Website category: auto
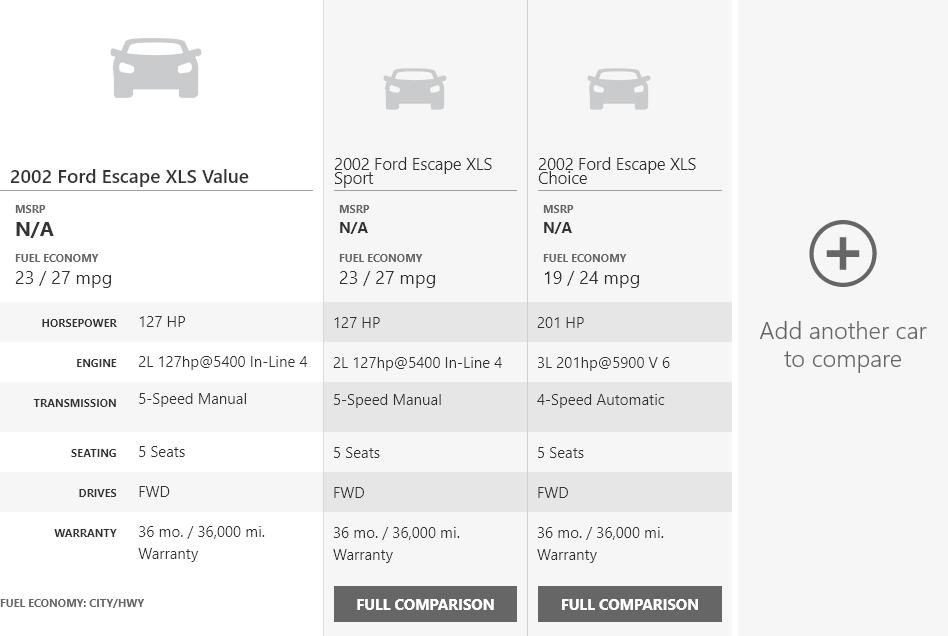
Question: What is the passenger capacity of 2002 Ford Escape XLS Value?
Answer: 5 Seats

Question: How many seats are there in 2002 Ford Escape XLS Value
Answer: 5 Seats

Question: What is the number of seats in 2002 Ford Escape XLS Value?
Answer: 5 Seats

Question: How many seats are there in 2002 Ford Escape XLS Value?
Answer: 5 Seats

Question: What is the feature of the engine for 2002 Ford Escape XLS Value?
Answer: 2L 127hp@5400 In-Line 4

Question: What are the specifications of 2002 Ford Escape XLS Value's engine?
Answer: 2L 127hp@5400 In-Line 4

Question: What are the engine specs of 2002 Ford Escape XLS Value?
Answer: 2L 127hp@5400 In-Line 4

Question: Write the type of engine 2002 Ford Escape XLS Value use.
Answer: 2L 127hp@5400 In-Line 4

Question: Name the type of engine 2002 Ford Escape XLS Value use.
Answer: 2L 127hp@5400 In-Line 4

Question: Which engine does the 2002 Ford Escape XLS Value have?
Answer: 2L 127hp@5400 In-Line 4

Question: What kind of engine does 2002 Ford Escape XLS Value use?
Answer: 2L 127hp@5400 In-Line 4

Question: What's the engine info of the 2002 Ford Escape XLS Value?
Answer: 2L 127hp@5400 In-Line 4

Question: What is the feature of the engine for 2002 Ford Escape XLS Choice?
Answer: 3L 201hp@5900 V 6

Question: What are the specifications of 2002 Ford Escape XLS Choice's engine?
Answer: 3L 201hp@5900 V 6

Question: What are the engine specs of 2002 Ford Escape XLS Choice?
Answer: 3L 201hp@5900 V 6

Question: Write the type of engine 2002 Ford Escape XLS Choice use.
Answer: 3L 201hp@5900 V 6

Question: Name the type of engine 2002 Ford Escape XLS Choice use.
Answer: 3L 201hp@5900 V 6

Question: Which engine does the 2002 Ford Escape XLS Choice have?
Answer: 3L 201hp@5900 V 6

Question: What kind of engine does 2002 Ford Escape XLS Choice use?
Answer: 3L 201hp@5900 V 6

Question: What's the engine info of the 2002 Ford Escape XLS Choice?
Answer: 3L 201hp@5900 V 6

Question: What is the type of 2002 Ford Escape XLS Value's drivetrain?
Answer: FWD

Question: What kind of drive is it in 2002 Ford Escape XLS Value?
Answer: FWD

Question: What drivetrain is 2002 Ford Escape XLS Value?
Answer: FWD

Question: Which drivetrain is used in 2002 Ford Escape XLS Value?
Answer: FWD

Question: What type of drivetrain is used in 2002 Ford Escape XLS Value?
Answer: FWD

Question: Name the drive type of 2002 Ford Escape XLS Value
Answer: FWD

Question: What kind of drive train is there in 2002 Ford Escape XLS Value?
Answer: FWD

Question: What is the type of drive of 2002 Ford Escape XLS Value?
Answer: FWD

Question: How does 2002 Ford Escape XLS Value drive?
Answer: FWD

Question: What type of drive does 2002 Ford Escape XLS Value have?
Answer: FWD

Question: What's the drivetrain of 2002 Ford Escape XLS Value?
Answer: FWD

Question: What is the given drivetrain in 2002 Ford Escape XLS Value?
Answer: FWD

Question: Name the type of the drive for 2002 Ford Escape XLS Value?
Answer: FWD

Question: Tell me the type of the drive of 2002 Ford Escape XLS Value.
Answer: FWD

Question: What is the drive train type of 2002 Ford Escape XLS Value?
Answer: FWD

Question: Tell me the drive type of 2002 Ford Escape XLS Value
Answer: FWD

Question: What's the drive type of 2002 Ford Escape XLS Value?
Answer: FWD

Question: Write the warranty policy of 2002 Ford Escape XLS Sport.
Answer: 36 mo. / 36,000 mi. Warranty

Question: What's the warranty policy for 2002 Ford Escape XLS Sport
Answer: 36 mo. / 36,000 mi. Warranty

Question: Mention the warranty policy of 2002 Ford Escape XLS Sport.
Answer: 36 mo. / 36,000 mi. Warranty

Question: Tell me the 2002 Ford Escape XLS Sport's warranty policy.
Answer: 36 mo. / 36,000 mi. Warranty